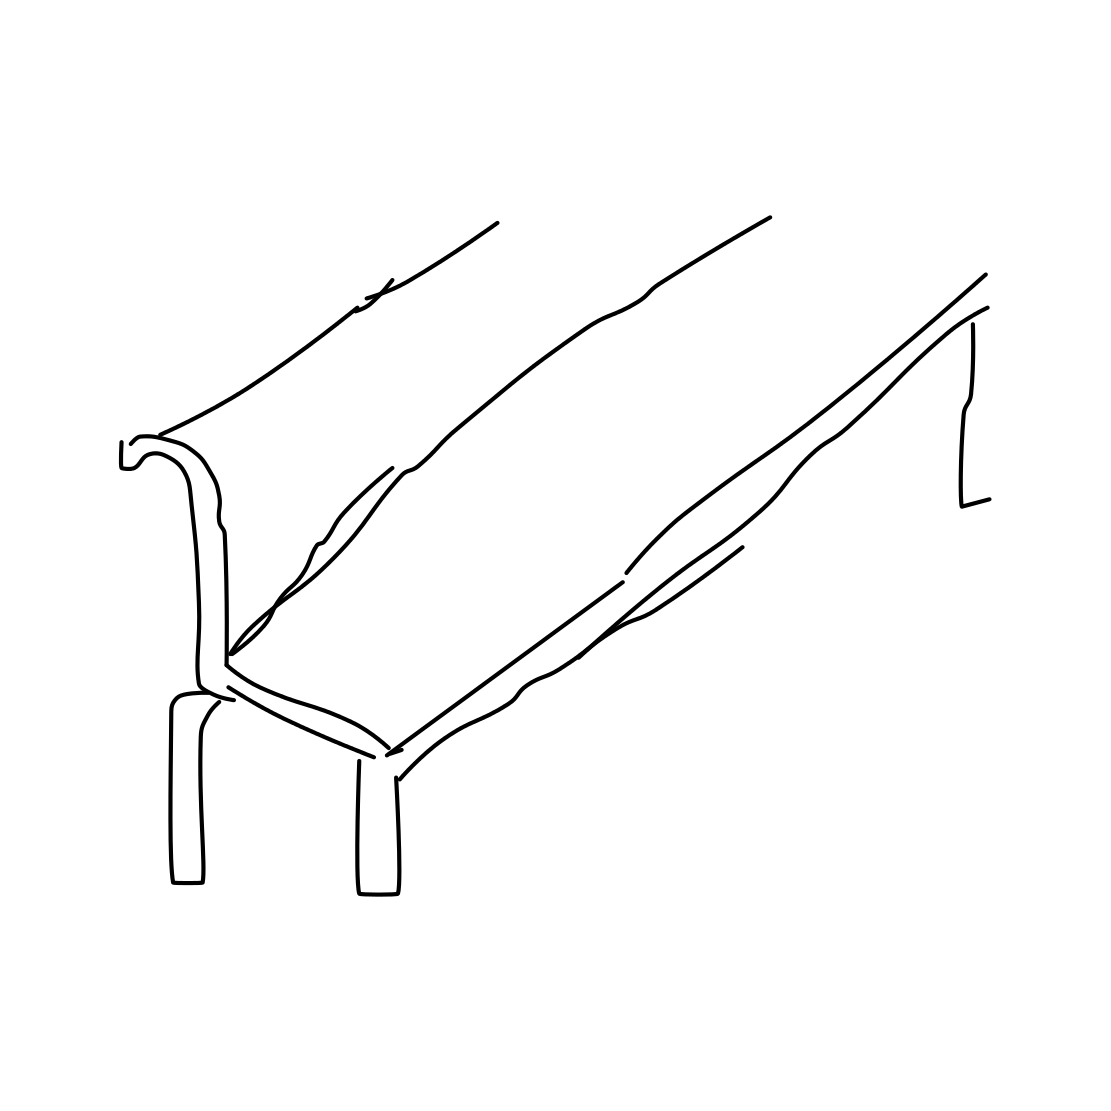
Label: bench